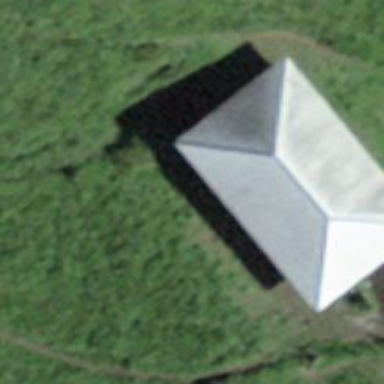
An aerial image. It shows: Building with hipped roof.